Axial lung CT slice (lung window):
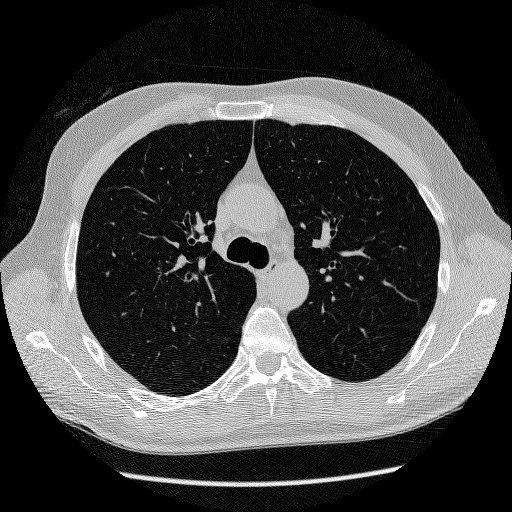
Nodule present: no